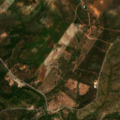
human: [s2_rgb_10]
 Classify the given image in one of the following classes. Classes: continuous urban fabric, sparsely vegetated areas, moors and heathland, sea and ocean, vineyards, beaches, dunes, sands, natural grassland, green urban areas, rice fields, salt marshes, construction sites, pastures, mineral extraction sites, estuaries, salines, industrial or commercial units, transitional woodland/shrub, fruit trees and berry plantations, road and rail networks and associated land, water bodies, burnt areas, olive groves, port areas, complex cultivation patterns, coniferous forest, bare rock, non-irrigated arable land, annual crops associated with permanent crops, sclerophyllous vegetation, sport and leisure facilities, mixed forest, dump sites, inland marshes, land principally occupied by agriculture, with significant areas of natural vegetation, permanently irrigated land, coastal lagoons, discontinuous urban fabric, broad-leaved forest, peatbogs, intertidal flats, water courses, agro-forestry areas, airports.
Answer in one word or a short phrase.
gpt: olive groves, annual crops associated with permanent crops, land principally occupied by agriculture, with significant areas of natural vegetation, agro-forestry areas, broad-leaved forest